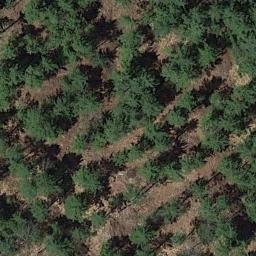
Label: forest